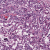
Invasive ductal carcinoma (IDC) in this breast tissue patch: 1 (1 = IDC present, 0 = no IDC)